Question: I used the FPDF class to create a multi-page PDF document and then I used an iframe to display the multi-page document.

I want to do the same thing on another page, except a bit different. Instead of displaying one multi-page PDF document, I would like to let the user upload two separate PDF's and then I display the two PDF's within the same iframe.
How can I make two different PDF files appear in the same iframe
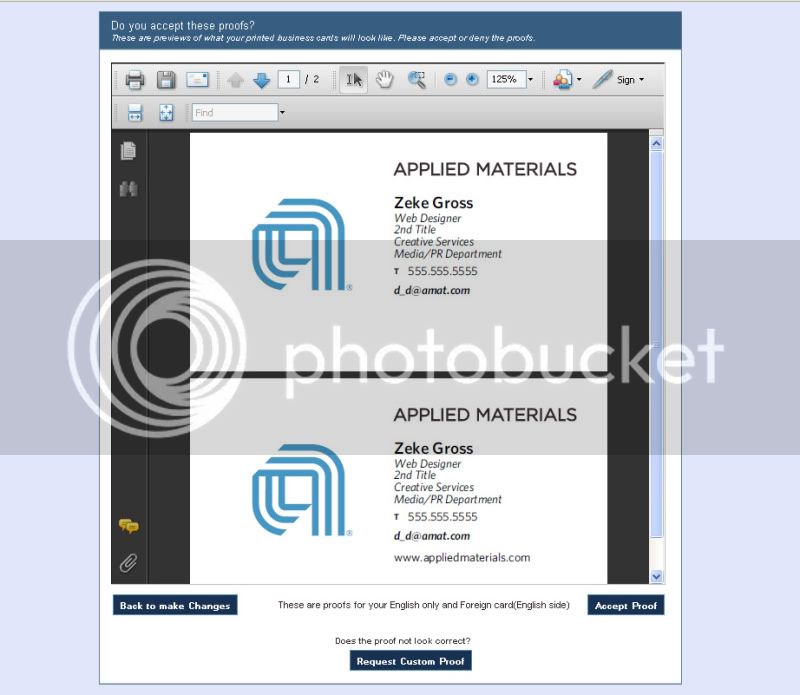
Answer: The PDF plugin will take full control over the iframe, and can not deal with multiple files.
What you could do to work around it:
One easy solution that comes to mind is having a HTML page in the iframe, that in turn contains two 'iframe's or even 'frame's.
You'd have to find out whether this works for you - the devil will be in the detail here, for example, it will not be possible to synchronize the scroll positions or zoom levels, which is probably what you want.
The only way to do this that I can think of is to generate a PDF that merges the two PDFs next to each other. This is not entirely trivial. Check out the following questions for example:
- <URL>
there are more on SO when searching for "PHP PDF merge".